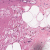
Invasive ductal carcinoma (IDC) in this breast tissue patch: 0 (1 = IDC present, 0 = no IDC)